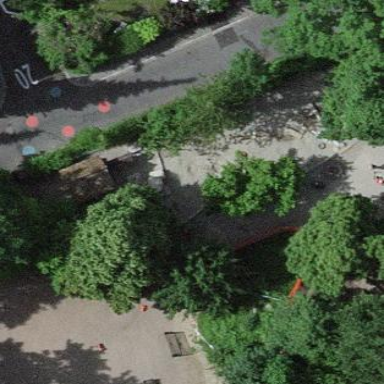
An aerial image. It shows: Sandpit playground.